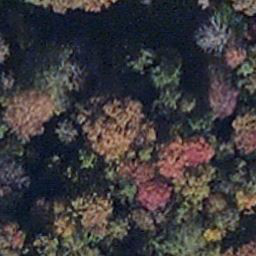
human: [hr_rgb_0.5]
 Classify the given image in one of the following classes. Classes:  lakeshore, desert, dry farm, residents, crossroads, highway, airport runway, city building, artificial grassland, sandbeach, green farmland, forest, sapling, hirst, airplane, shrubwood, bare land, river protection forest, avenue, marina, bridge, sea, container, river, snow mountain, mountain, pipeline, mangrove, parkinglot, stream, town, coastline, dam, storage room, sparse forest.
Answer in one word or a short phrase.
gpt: mangrove